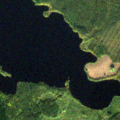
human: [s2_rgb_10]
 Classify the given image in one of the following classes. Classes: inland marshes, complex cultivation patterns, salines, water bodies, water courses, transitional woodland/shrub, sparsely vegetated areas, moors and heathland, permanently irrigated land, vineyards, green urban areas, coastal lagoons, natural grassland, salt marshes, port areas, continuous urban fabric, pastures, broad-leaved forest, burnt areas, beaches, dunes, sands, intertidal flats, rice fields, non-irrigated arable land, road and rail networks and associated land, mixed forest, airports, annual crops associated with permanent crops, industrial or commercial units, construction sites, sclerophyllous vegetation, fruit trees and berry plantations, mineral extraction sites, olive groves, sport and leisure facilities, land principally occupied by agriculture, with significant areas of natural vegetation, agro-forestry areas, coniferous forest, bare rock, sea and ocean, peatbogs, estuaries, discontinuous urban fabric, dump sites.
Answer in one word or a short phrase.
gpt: coniferous forest, transitional woodland/shrub, water bodies